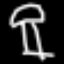
Label: mushroom